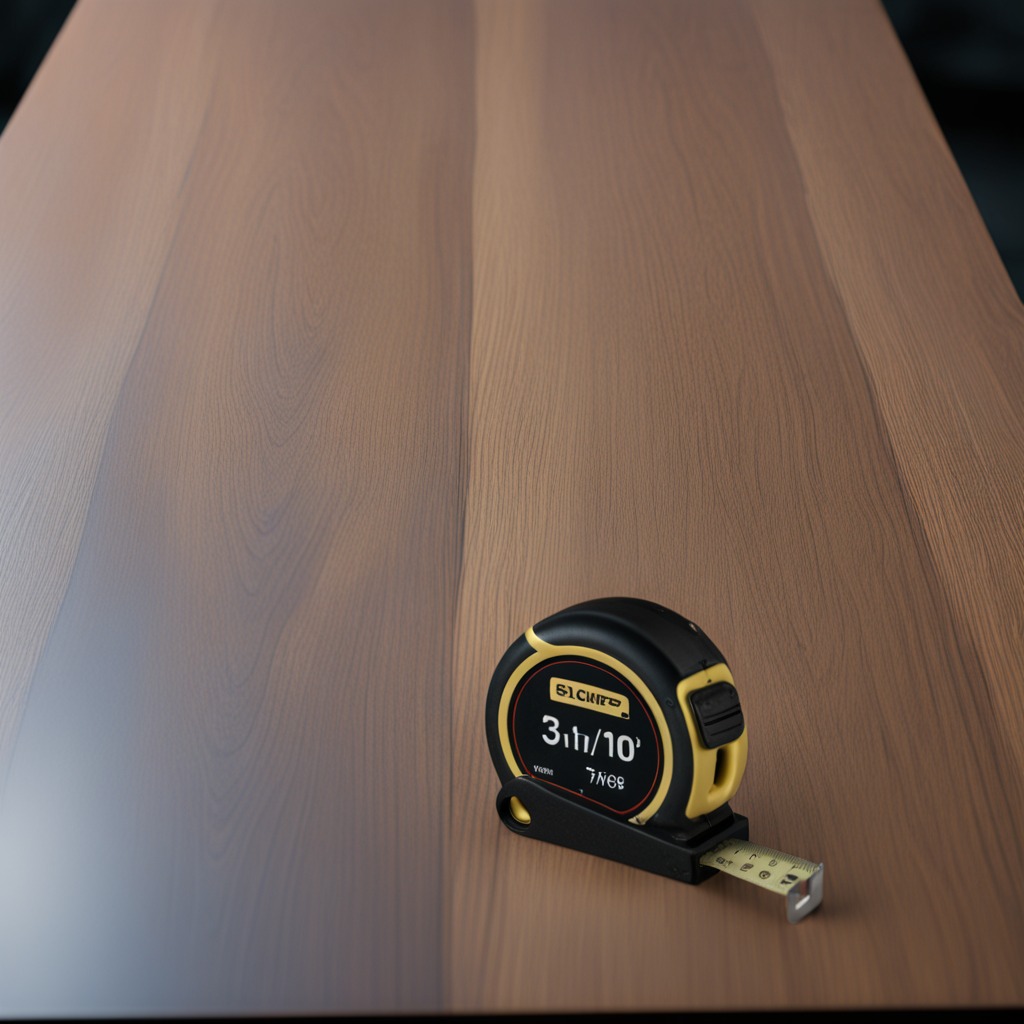
A measuring tape is lying on a old table with faint burn marks in a small garage at twilight.